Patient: sex M, age 47
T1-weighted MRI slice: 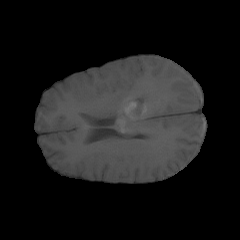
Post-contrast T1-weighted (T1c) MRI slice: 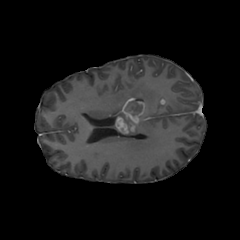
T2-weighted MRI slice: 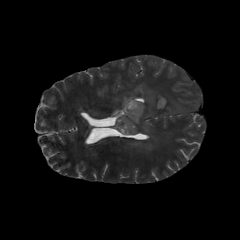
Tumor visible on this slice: yes
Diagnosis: Glioblastoma, IDH-wildtype
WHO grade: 4